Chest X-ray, PA view. Patient: 54 years old, sex M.
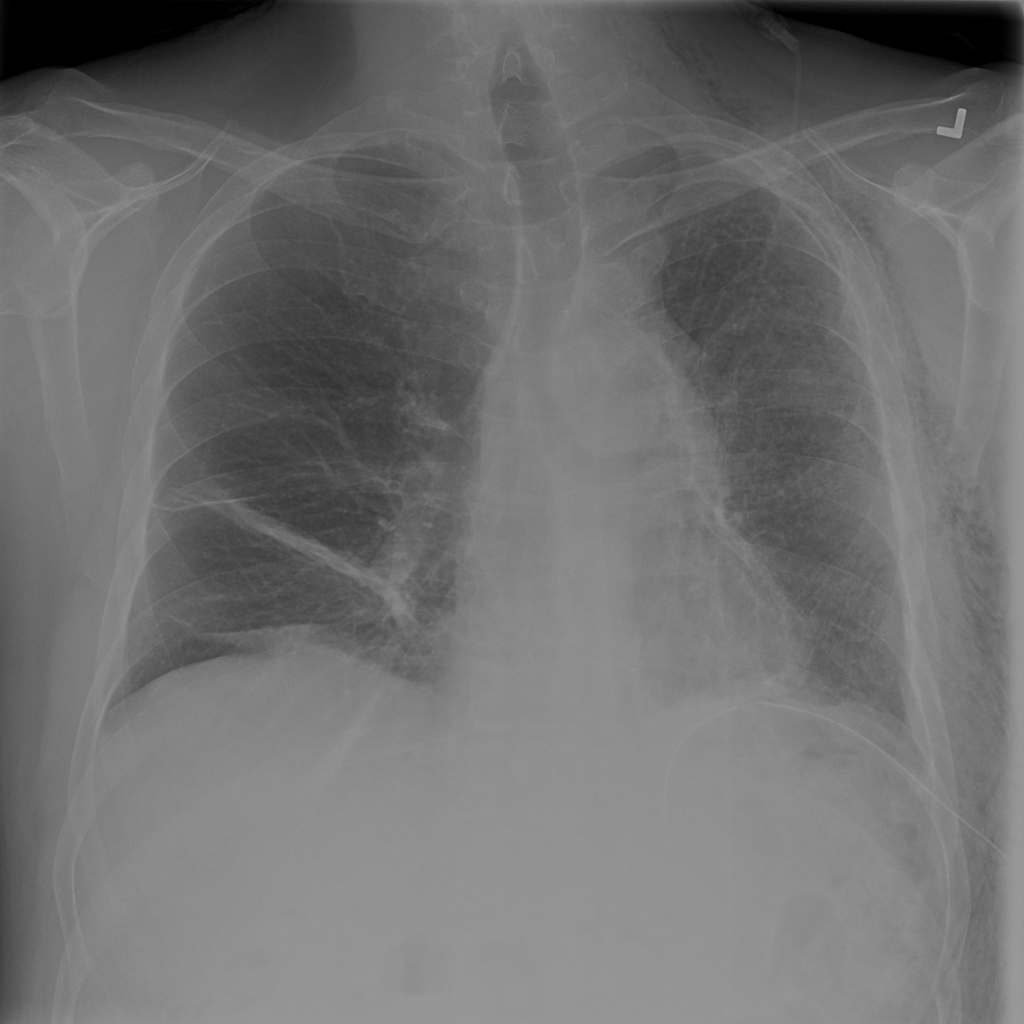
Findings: Atelectasis, Emphysema, Fibrosis, Infiltration, Nodule, Pneumothorax